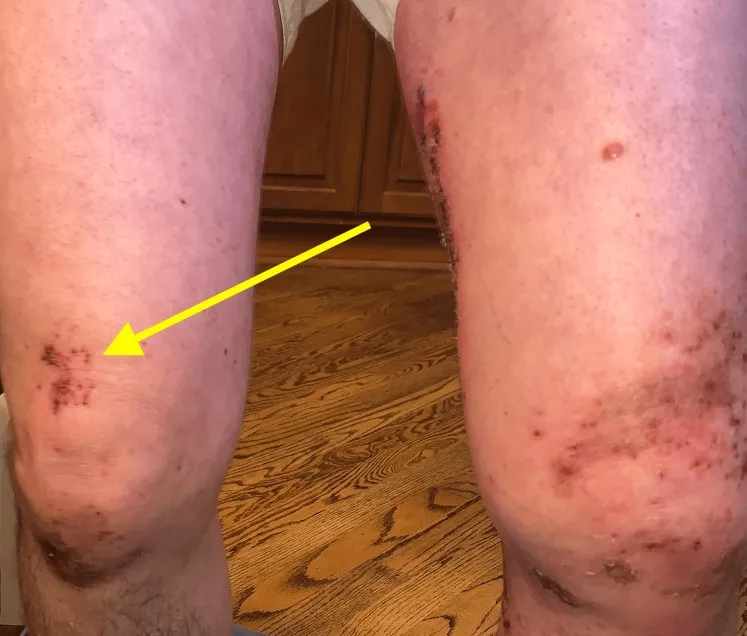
Anterior legs: right superior knee new involvement of purpuric macules outside of L1-L3 dermatome became generalized.
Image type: medical_photograph (skin_photograph)